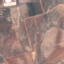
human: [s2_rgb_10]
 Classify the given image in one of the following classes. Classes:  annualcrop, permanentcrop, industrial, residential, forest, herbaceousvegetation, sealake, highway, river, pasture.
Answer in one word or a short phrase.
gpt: PermanentCrop